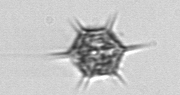
Label: Dictyocha